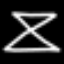
Label: hourglass